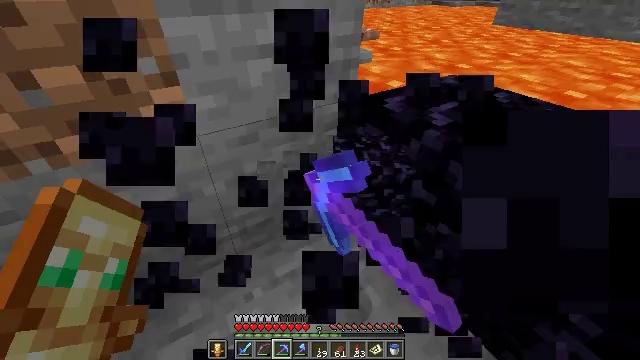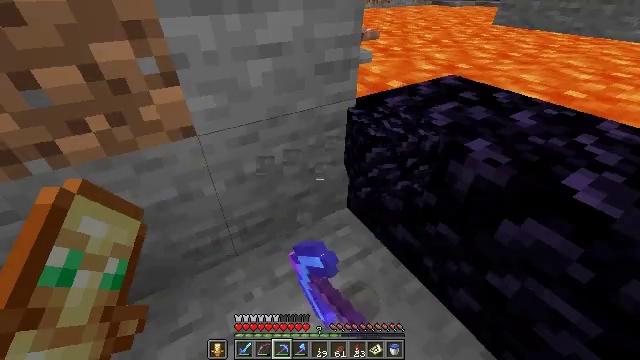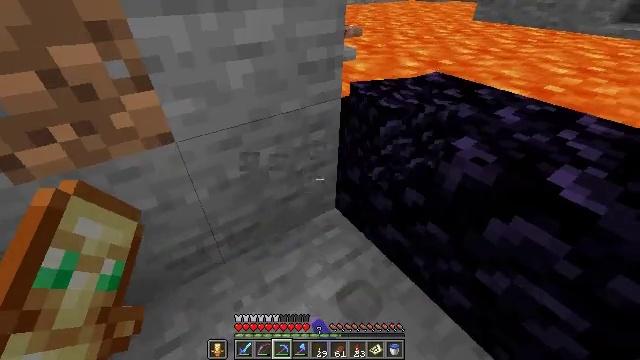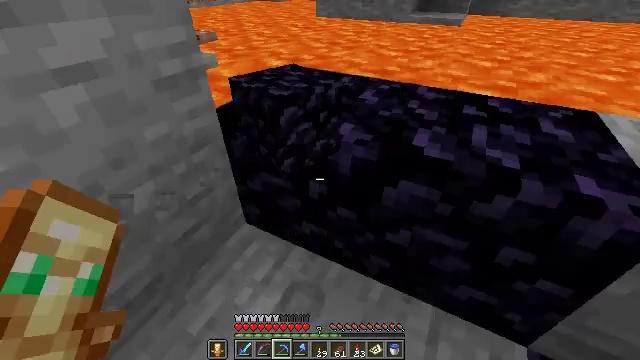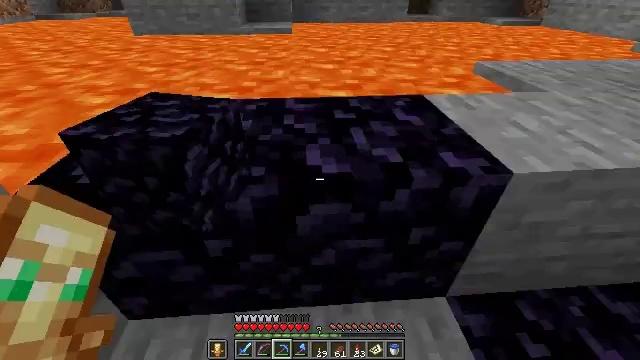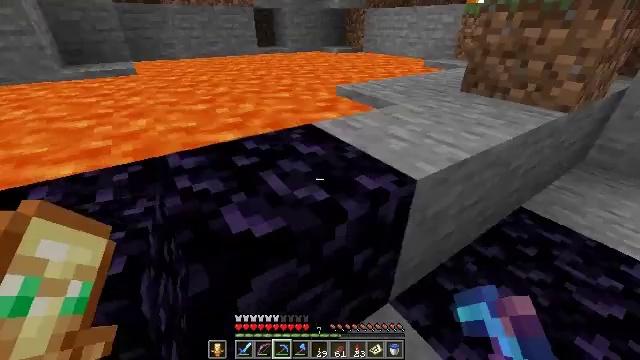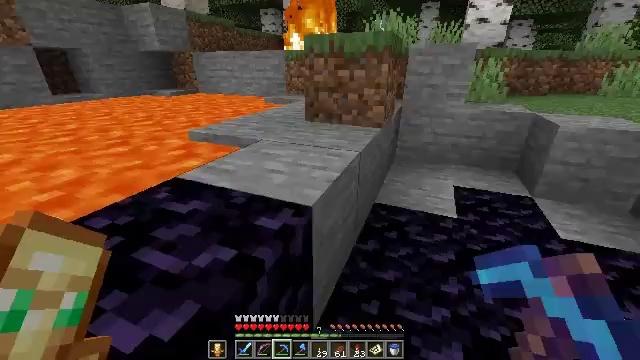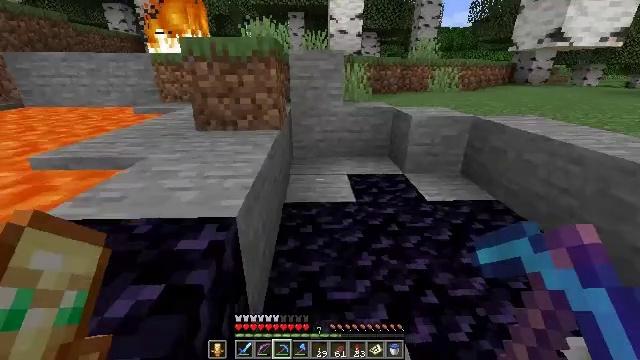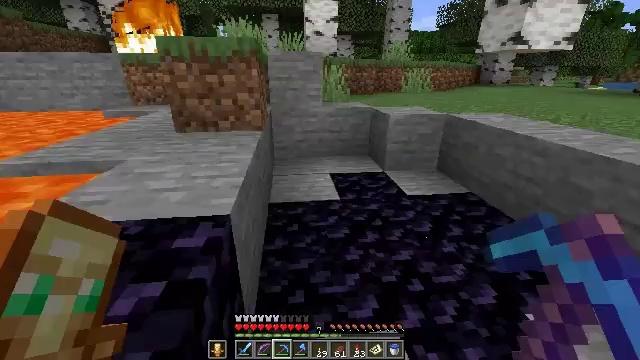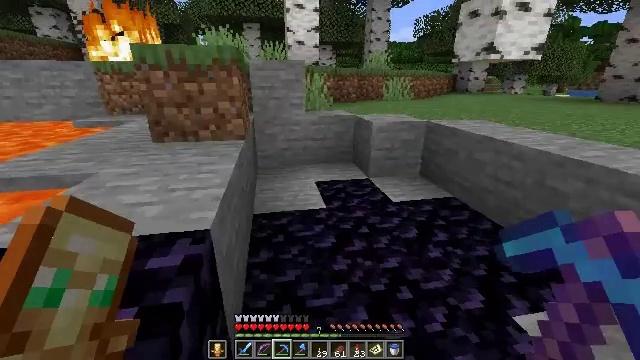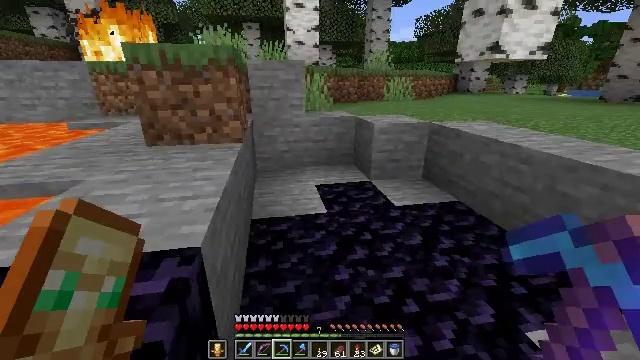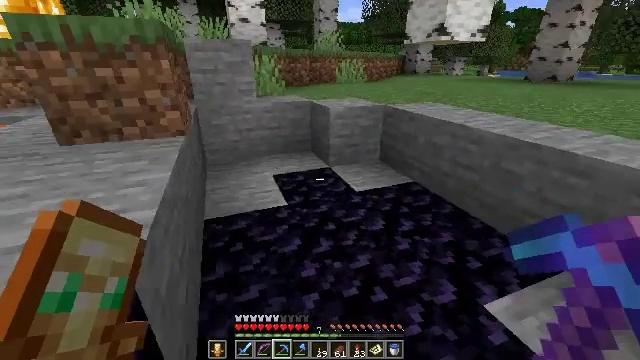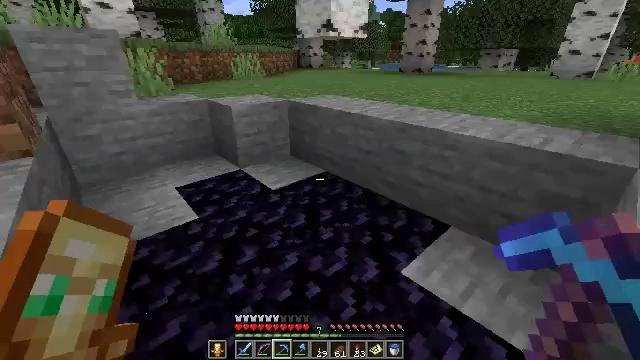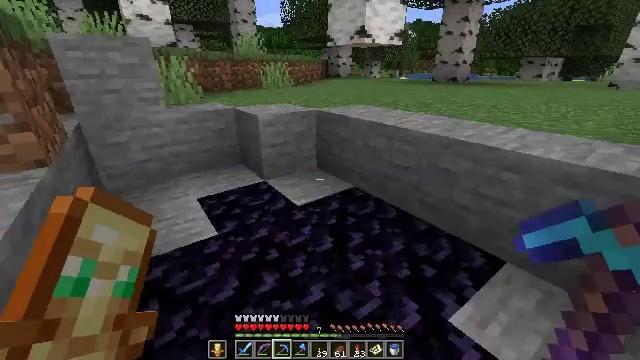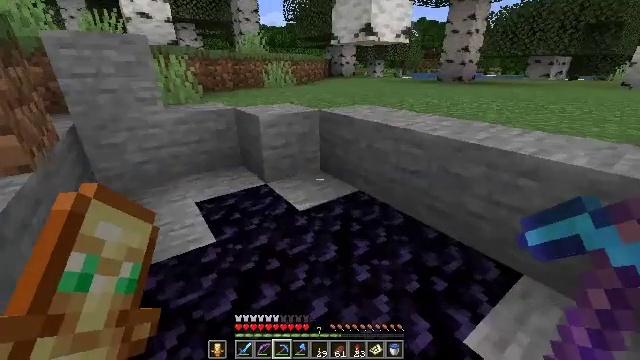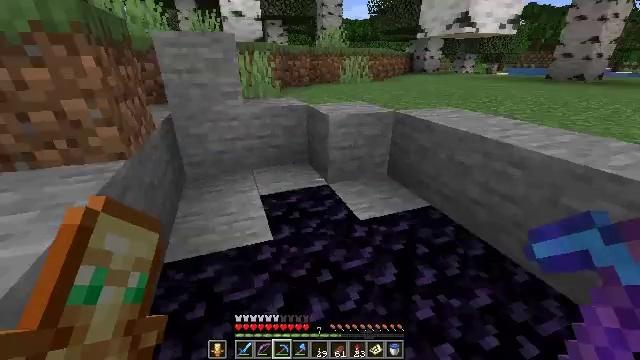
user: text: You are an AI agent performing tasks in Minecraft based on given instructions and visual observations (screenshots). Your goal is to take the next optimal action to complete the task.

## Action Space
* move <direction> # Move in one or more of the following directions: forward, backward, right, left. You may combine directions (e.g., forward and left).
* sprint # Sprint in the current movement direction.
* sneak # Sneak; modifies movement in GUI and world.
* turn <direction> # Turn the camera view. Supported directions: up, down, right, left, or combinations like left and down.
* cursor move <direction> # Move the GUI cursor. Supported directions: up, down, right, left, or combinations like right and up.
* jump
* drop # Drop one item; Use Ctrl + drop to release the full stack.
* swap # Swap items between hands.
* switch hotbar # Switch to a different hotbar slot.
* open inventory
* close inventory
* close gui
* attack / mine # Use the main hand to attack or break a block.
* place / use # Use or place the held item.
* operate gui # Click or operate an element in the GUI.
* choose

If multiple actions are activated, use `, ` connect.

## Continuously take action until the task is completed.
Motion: motion action
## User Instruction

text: Put out the fire.
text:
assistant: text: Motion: no_op
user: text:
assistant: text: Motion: move forward, turn right
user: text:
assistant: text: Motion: move forward, turn right
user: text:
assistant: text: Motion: move forward and move left, turn right and up
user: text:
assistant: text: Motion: move forward and move left, turn right and up
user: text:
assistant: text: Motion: move left, turn right and up
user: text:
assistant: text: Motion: move left, turn right
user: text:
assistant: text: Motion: turn right
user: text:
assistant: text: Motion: move forward, turn right and up
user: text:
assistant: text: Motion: move forward
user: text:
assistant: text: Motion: move forward, turn right and down
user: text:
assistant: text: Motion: move forward, turn right and down
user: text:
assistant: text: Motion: move forward, turn left and up
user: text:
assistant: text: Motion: move forward
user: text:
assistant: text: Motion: move forward, turn left
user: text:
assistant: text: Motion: move forward, turn left and up
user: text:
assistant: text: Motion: move forward, turn left
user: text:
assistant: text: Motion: move forward, turn left
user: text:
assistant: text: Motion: move forward, turn left
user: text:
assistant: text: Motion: move forward, jump
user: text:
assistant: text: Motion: move forward, turn right and down, jump
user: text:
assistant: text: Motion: move forward, turn right, jump
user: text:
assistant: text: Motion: move forward, turn right and up, jump
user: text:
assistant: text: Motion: move forward
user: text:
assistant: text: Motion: move forward, turn right and up
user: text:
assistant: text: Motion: move forward
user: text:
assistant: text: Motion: move forward, turn right and up
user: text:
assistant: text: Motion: move forward
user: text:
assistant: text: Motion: move forward, turn left, jump
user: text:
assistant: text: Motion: move forward, turn left and down, jump